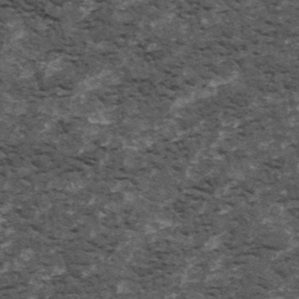
Label: frost